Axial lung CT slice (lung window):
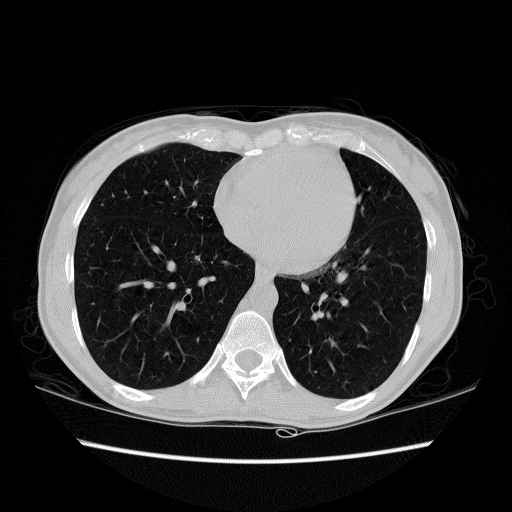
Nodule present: no